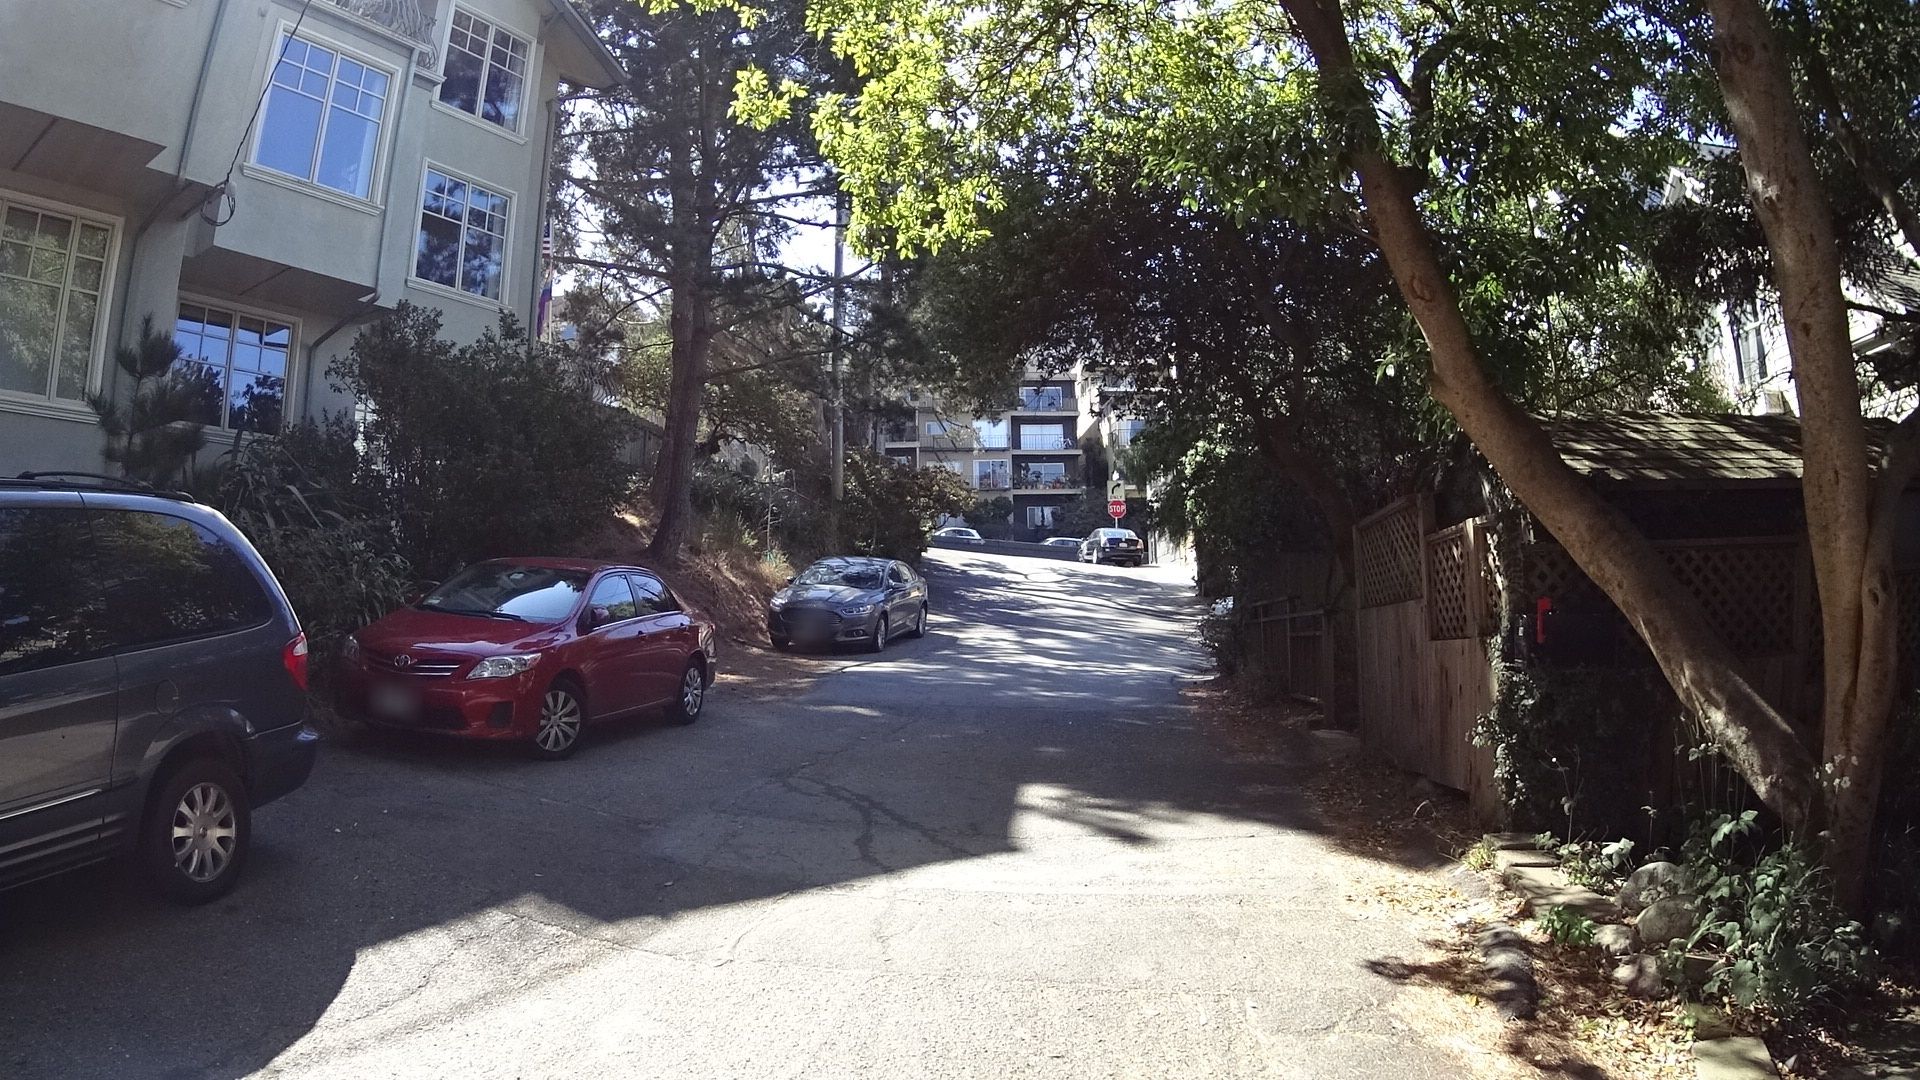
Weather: clear
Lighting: day
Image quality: good
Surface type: walking surface
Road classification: residential, service, footway
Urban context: urban centre
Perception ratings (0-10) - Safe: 6.73, Lively: 6.57, Beautiful: 9.46, Boring: 3.71, Depressing: 2.5, Wealthy: 7.49